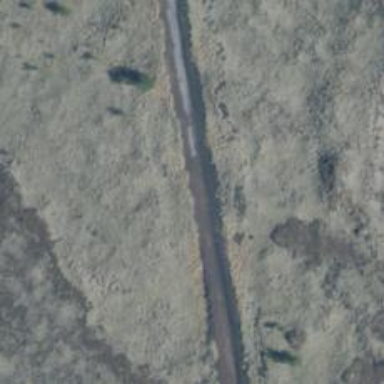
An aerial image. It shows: Well-maintained track road of grade 1.